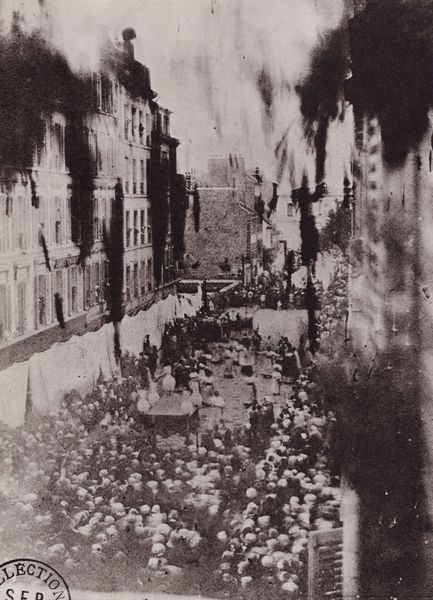
Titel: Prozession am Frohnleichnahmfest in der Rue des Batignolles
Künstler: Hippolyte Bayard
Schlagwörter: angriff, feuer, himmel, mann, weiß, frauen, menschen, stadt, ausschnitt, fenster, frau, grau, männer, schwarz, strasse, gebäude, haus, ansammlung, fest, leute, masse, menge, tanz, versammlung, alt, feier, tragen, vorhang, häuser, rauch, tücher, personen, theater, fensterläden, fassade, fassaden, russland, mauer, markt, platz, vogelperspektive, wagen, brand, krieg, schaden, vorhänge, detail, unscharf, flucht, aufsicht, foto, fotografie, photographie, fensterladen, bomben, flammen, schwarz weiss, revolution, aufstand, demonstration, panik, volk, stempel, menschenmenge, photo, flecken, kaputt, verschwommen, gefängnis, verwischt, mauern, messdiener, empfang, baldachin, marktplatz, prozession, umzug, fleckig, etagen, geschosse, september, siegel, meute, leinwände, fotographie, aufnahme, fesnter, inferno, mietshäuser, straßenzug, innenstadt, feuerwerk, massen, menschenmassen, beschädigt, strassenschlucht, san francisco, versamlung, bombardiert, chicago, sammlungsstempel, karrosse, flammern, brand monochrom geschichte, selection, tragehimmel